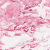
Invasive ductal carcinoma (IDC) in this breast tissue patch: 0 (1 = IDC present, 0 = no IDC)